Question: Is there anyway to cut off the chart line if the period of points exceeds a specific limit?
I mean, I want to cut off the chart if there is no data for a specific timespan.

in the picture above, I want to cut off that piece of chart.
Well I am using DotNet.Highcharts implementation for highcharts in .net, but I can Post the resulting javascript codes here :
'''
$(document).ready(function() {
Chart = new Highcharts.Chart({
chart: { renderTo:'Chart_container', className: 'chart', defaultSeriesType: 'line', marginBottom: 55, marginRight: 130, zoomType: 'xy' },
legend: { align: 'left', backgroundColor: '#FFFFFF', layout: 'vertical', verticalAlign: 'top', x: 20, y: 80 },
plotOptions: { area: { lineWidth: 1, marker: { enabled: false, states: { hover: { enabled: true, radius: 5 } } }, shadow: false, zIndex: 2 }, line: { allowPointSelect: true, dashStyle: 'solid', lineWidth: 1, marker: { enabled: false } }, spline: { marker: { enabled: false }, zIndex: 1000 } },
subtitle: { text: 'My chart', x: -20 },
title: { text: 'My Chart' },
xAxis: { gridLineWidth: 1, labels: { align: 'left', x: 3, y: -3 }, title: { text: 'My Chart' }, type: 'datetime' },
yAxis: { labels: { formatter: function() { return this.value ; } }, title: { text: 'Battery Voltage (V)' } },
series: [{ data: [['21/06/1392 09:02:32', 19.83], ['21/06/1392 11:02:32', 21.17], ['21/06/1392 13:02:31', 13.89], ['21/06/1392 15:02:31', 15.23]], name: 'Battery Voltage', type: 'line' }]
});
'''
});
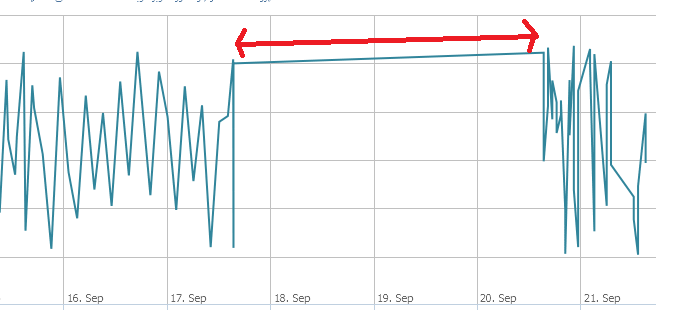
Answer: Well, I figured out how to solve it,
In my particular case, I had to check if the timespan between two dataPoints is more than for example "2 Hours" , then I would add a DataPoint between those points and set it's value to Null.
Since I'm using DotNet.Highcharts, these steps are being performed using my MVC Controller logic.
'''
//dtValuesGrouped is a List of Type <DataValue> which is my Data Container class.
SortedDictionary<string, double?> sortedDict = new SortedDictionary<string, double?>();
if (dtValues[j + 1].DateTime - dtValues[j].DateTime> TimeSpan.FromHours(2))
{
sortedDict.Add(
(dtValuesGrouped[j].DateTime+ TimeSpan.FromHours(1.5)),
null);
}
sortedDict.Add(
dtValuesGrouped[j].DateTime,
dtValuesGrouped[j.Value);
// and I will finally convert the sortedDictionary to an array of object[,] and set it to Chart.Serries.Data
'''